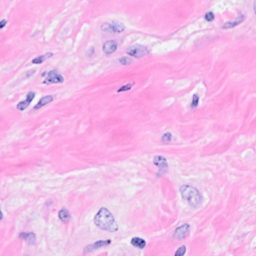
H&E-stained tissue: Breast